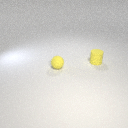
small yellow rubber sphere to the left of small yellow rubber cylinder